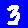
Digit: 3